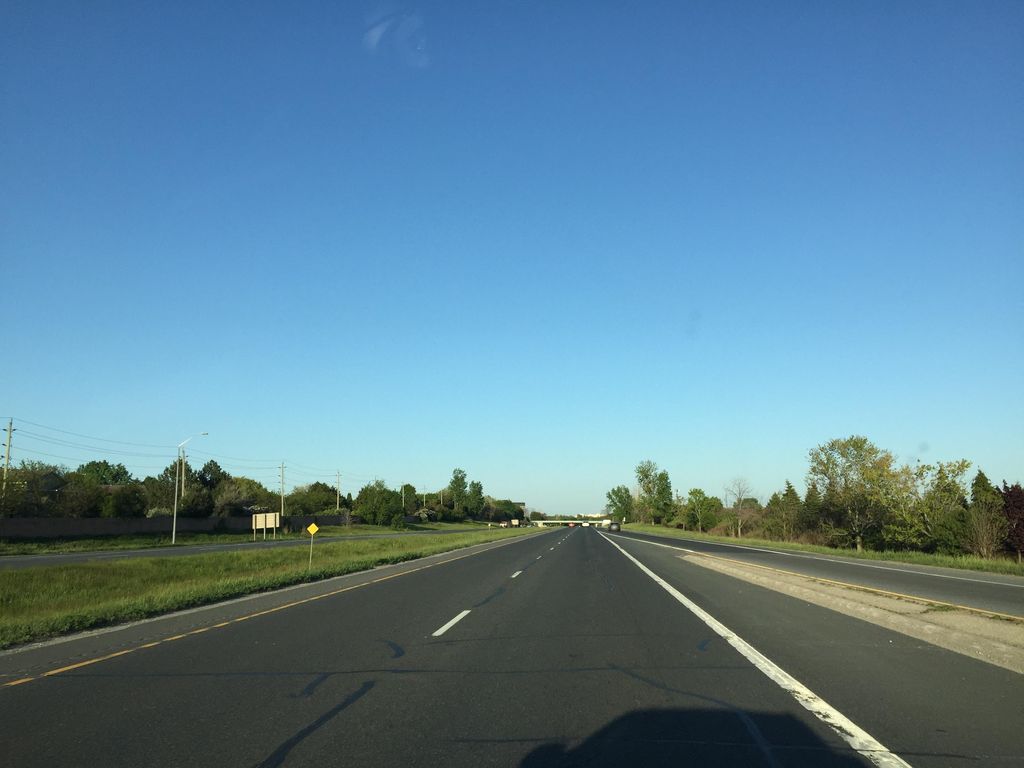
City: kitchener-waterloo